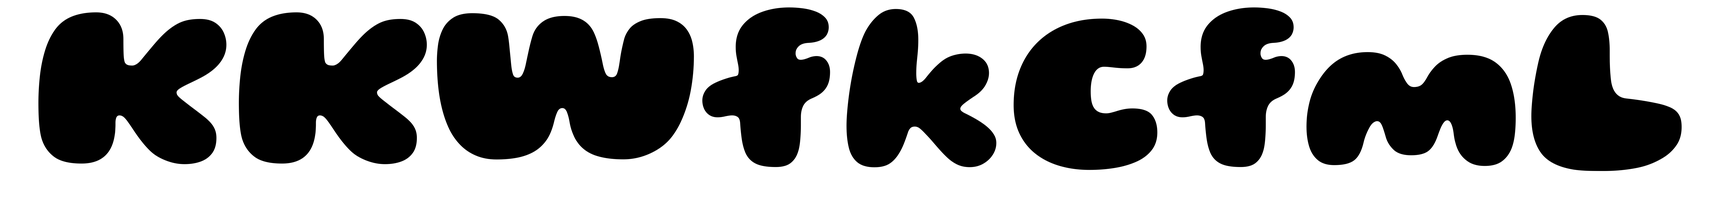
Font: Gluten_Black